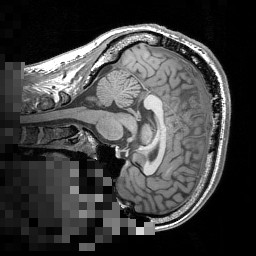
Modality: T1w
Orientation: sagittal
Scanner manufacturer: siemens
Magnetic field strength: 3 T
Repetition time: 1.5 s
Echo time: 0.00291 s